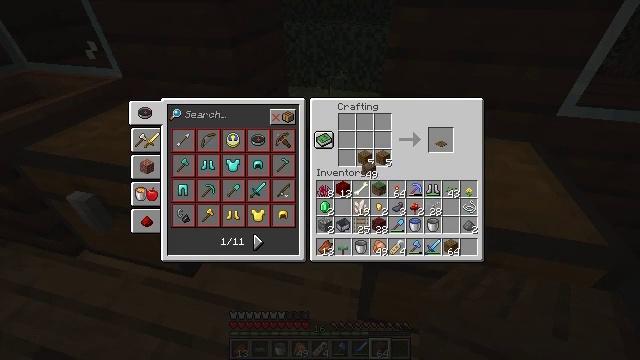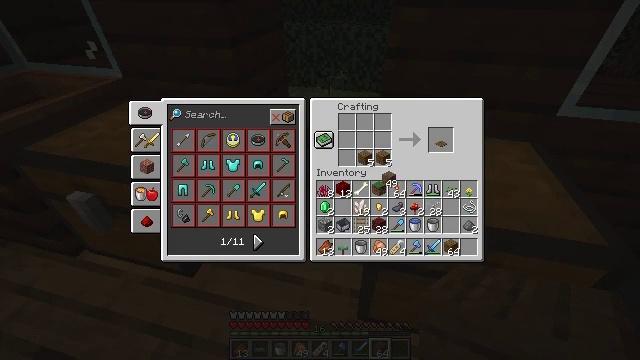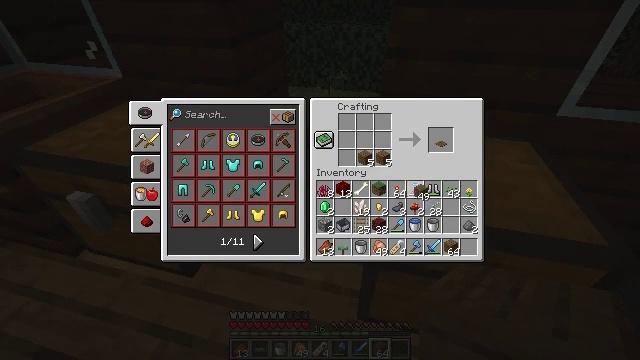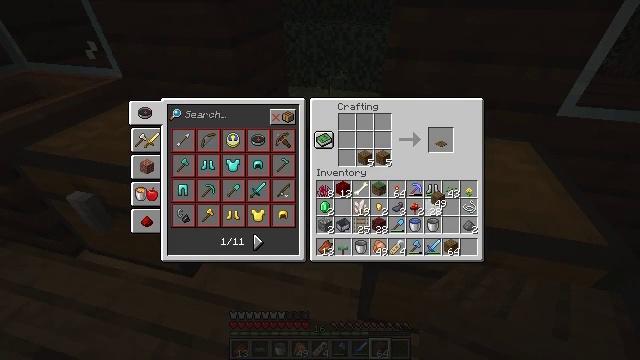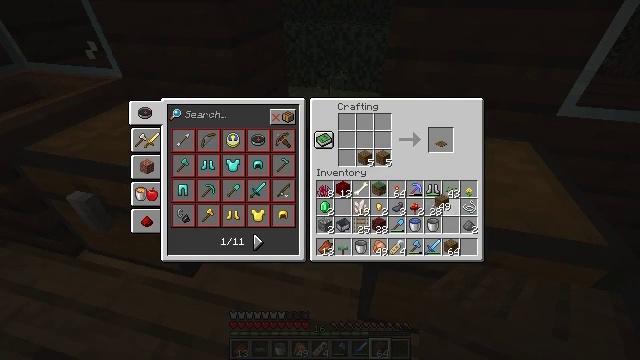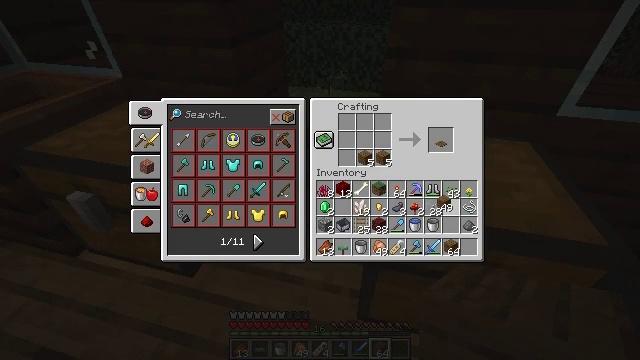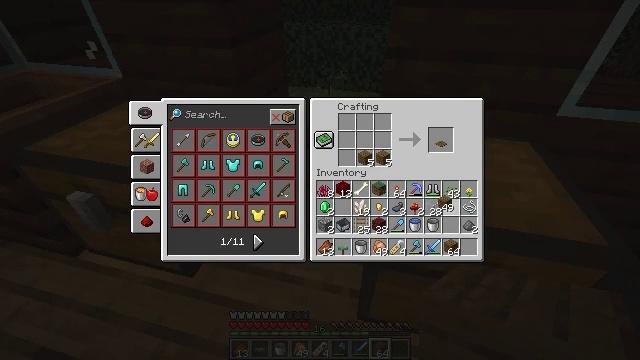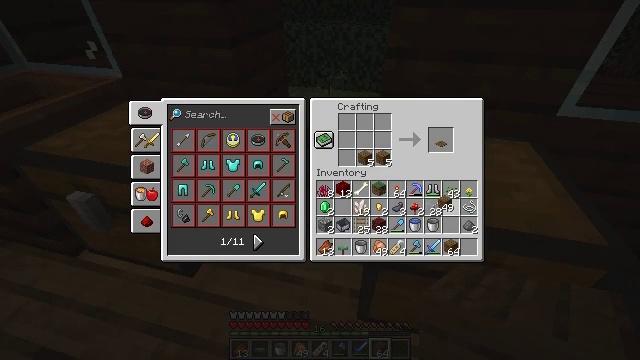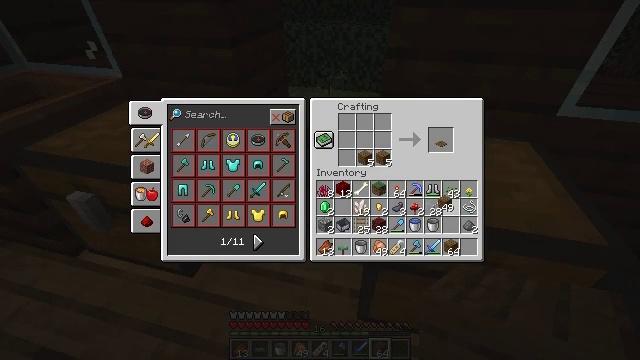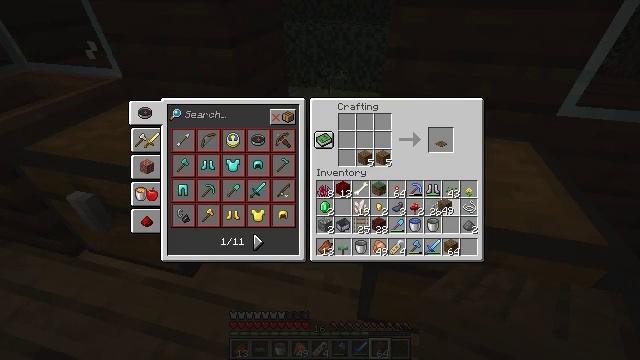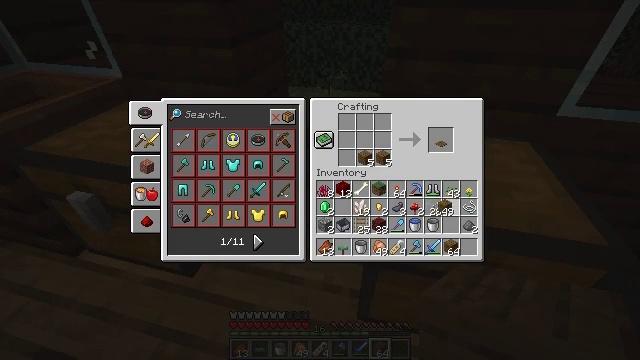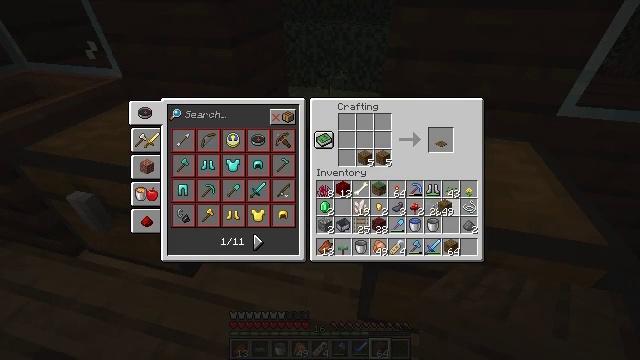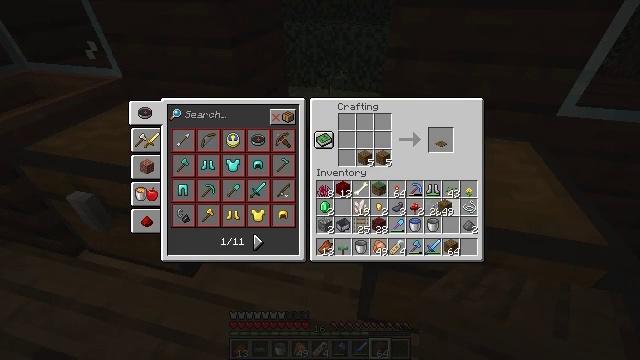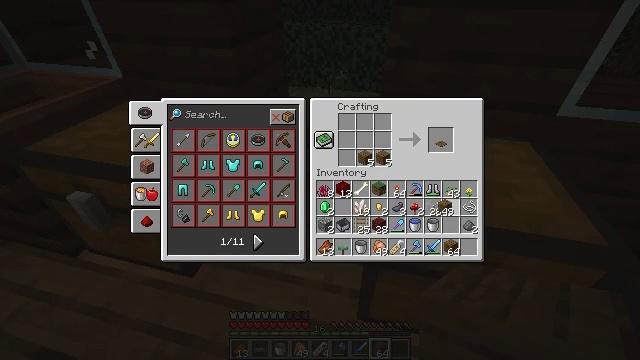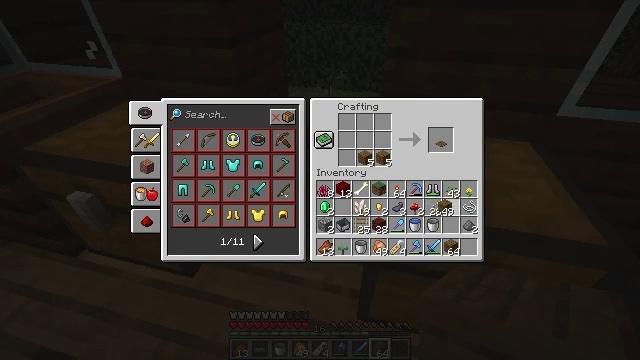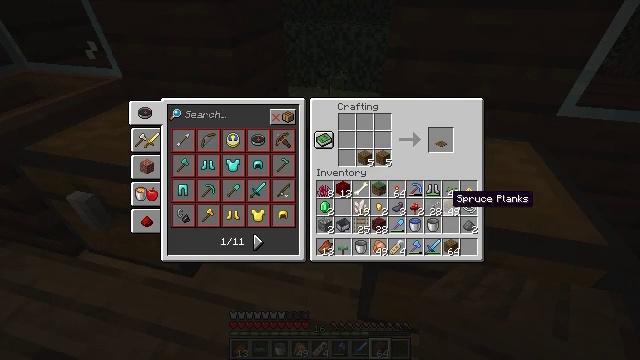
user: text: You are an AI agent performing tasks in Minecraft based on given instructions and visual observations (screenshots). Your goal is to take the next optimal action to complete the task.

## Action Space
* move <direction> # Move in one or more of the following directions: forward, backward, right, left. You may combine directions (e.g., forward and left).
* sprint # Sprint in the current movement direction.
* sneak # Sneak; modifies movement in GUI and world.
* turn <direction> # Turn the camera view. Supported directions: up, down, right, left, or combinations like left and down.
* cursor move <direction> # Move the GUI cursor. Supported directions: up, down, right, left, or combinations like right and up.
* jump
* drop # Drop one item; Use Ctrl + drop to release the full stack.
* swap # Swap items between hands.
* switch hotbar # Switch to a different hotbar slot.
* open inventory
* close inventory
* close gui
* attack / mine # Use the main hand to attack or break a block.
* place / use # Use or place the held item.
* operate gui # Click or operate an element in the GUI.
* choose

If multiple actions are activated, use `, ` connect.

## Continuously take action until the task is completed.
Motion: motion action
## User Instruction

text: Craft a spruce pressure plate using the crafting table.
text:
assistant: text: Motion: cursor move right and down
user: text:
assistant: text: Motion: cursor move right and down
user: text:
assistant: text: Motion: cursor move right and down
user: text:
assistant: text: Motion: no_op
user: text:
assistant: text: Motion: no_op
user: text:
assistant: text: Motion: no_op
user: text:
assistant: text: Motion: no_op
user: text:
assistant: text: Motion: no_op
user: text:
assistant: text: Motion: no_op
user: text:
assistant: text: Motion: no_op
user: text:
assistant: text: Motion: no_op
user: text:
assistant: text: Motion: operate gui
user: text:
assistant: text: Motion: operate gui
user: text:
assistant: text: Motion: operate gui
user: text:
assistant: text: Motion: no_op
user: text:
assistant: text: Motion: no_op
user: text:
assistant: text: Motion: no_op
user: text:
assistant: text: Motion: cursor move up
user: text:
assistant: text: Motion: sneak, cursor move up
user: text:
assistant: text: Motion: sneak, cursor move up
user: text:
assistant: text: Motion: sneak, cursor move up
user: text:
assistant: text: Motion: sneak, cursor move up
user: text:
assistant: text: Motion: sneak
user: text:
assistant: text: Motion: sneak
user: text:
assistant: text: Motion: sneak, operate gui
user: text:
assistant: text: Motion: sneak, operate gui
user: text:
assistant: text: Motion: sneak, operate gui
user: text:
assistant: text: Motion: sneak
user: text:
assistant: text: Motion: sneak
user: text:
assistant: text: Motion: sneak